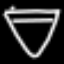
Label: diamond